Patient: sex F, age 63
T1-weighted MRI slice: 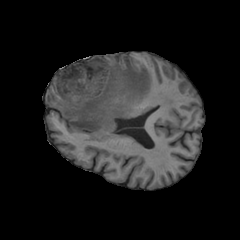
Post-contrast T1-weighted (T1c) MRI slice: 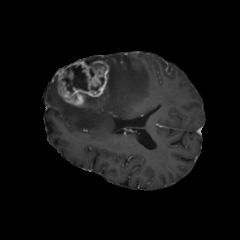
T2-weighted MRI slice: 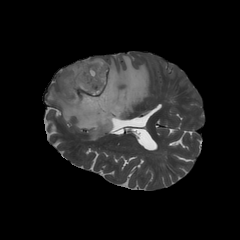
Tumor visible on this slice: yes
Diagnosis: Glioblastoma, IDH-wildtype
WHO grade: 4